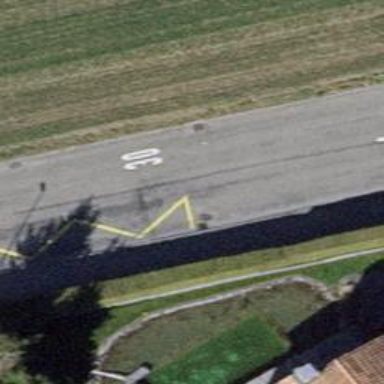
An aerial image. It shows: Bus stop with platform for public transport.